Field crop: maize
Growth stage: 2
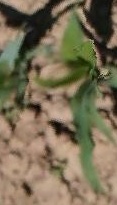
Species: maize